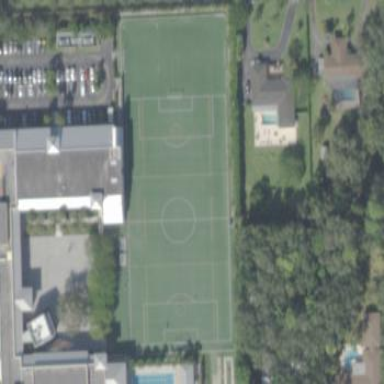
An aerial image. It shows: Soccer pitch for leisure land activities.